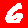
Digit: 6